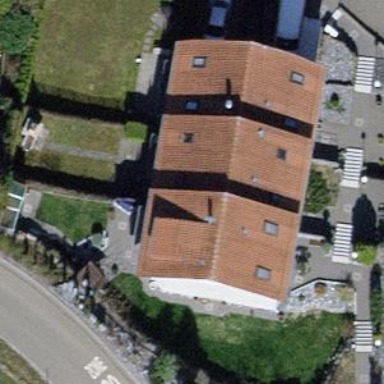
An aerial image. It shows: Building with tiled roof.